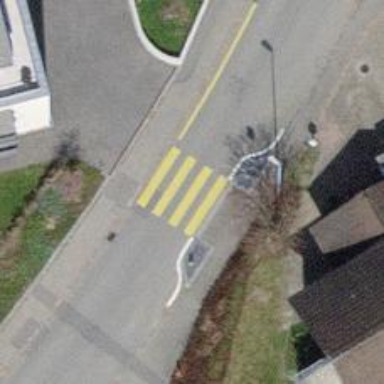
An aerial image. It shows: Uncontrolled crossing on the road.